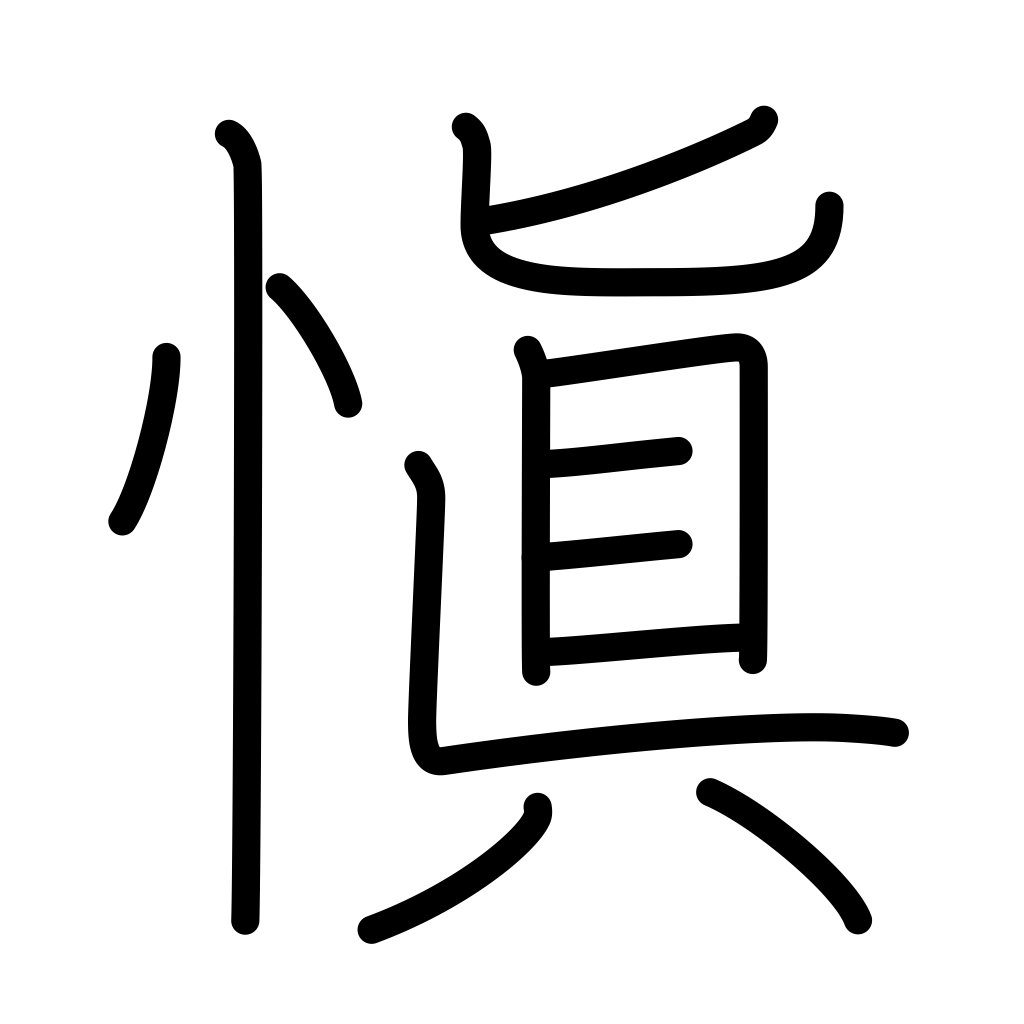
Meaning: care, chastity